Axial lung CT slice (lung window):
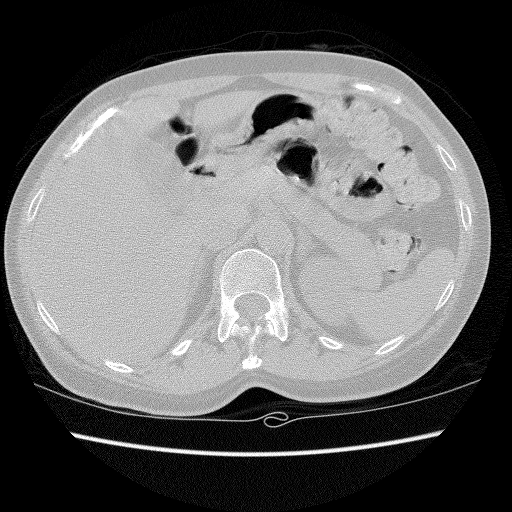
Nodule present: no